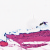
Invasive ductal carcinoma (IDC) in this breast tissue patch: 0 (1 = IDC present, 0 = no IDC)